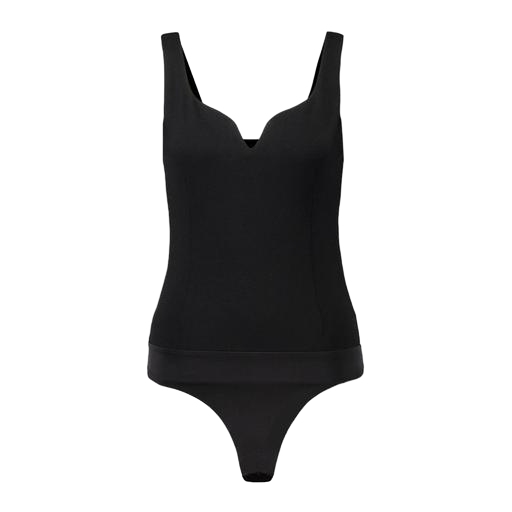
black plunge bodysuit, black mira cape-effect bodysuit, black shaping tank, white background